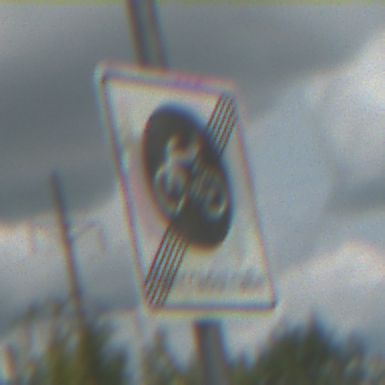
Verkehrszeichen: EndeFahrradstrasse
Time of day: Midday
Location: Outdoor (Suburban)
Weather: PartlyCloudy
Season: Summer
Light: Natural